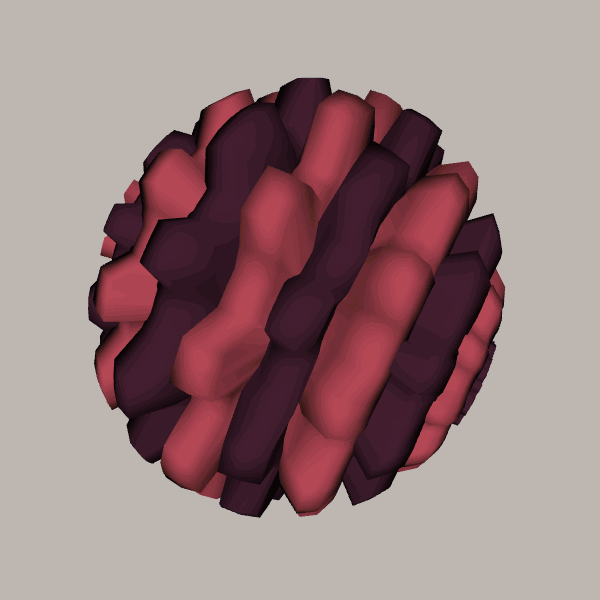
Background: light